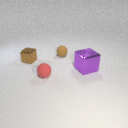
small brown rubber sphere to the right of small red rubber sphere